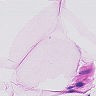
Metastatic tissue present: no